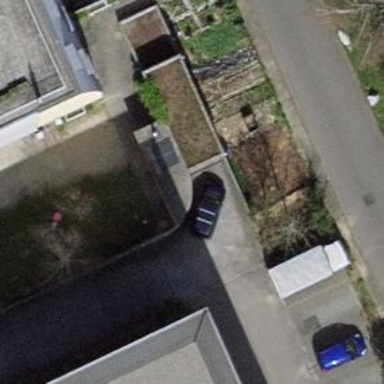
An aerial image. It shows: View of roof of building.